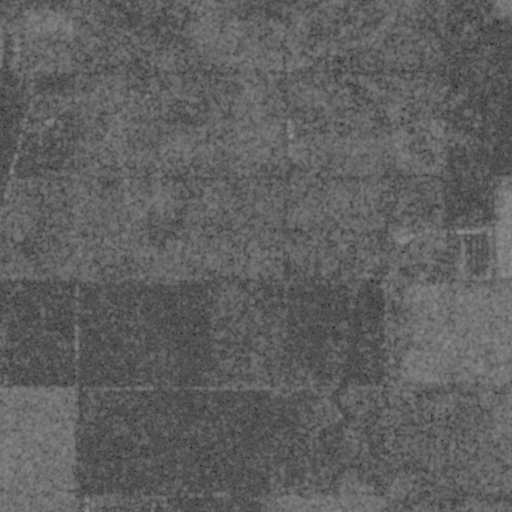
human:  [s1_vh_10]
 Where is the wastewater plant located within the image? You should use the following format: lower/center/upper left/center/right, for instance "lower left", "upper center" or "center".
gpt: The wastewater plant is located in the upper center of the image.
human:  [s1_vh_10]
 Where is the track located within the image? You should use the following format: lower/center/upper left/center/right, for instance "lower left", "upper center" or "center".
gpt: There is no track in the image.

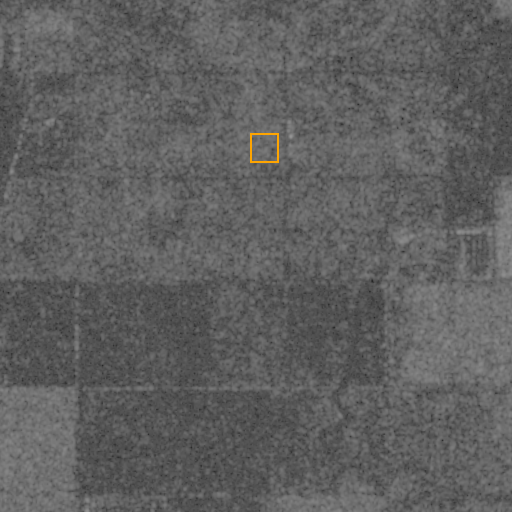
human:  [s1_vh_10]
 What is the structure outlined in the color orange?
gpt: The structure outlined in orange is a wastewater plant.
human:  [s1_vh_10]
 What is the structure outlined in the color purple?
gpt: There is no purple outline.